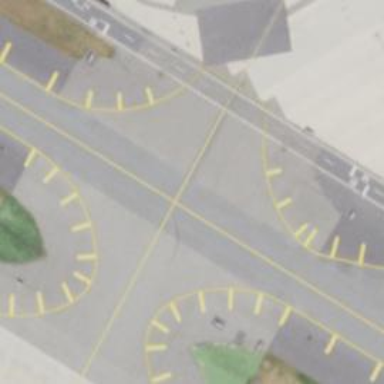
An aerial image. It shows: View of taxiway at the airport.